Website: home-depot
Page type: review-order
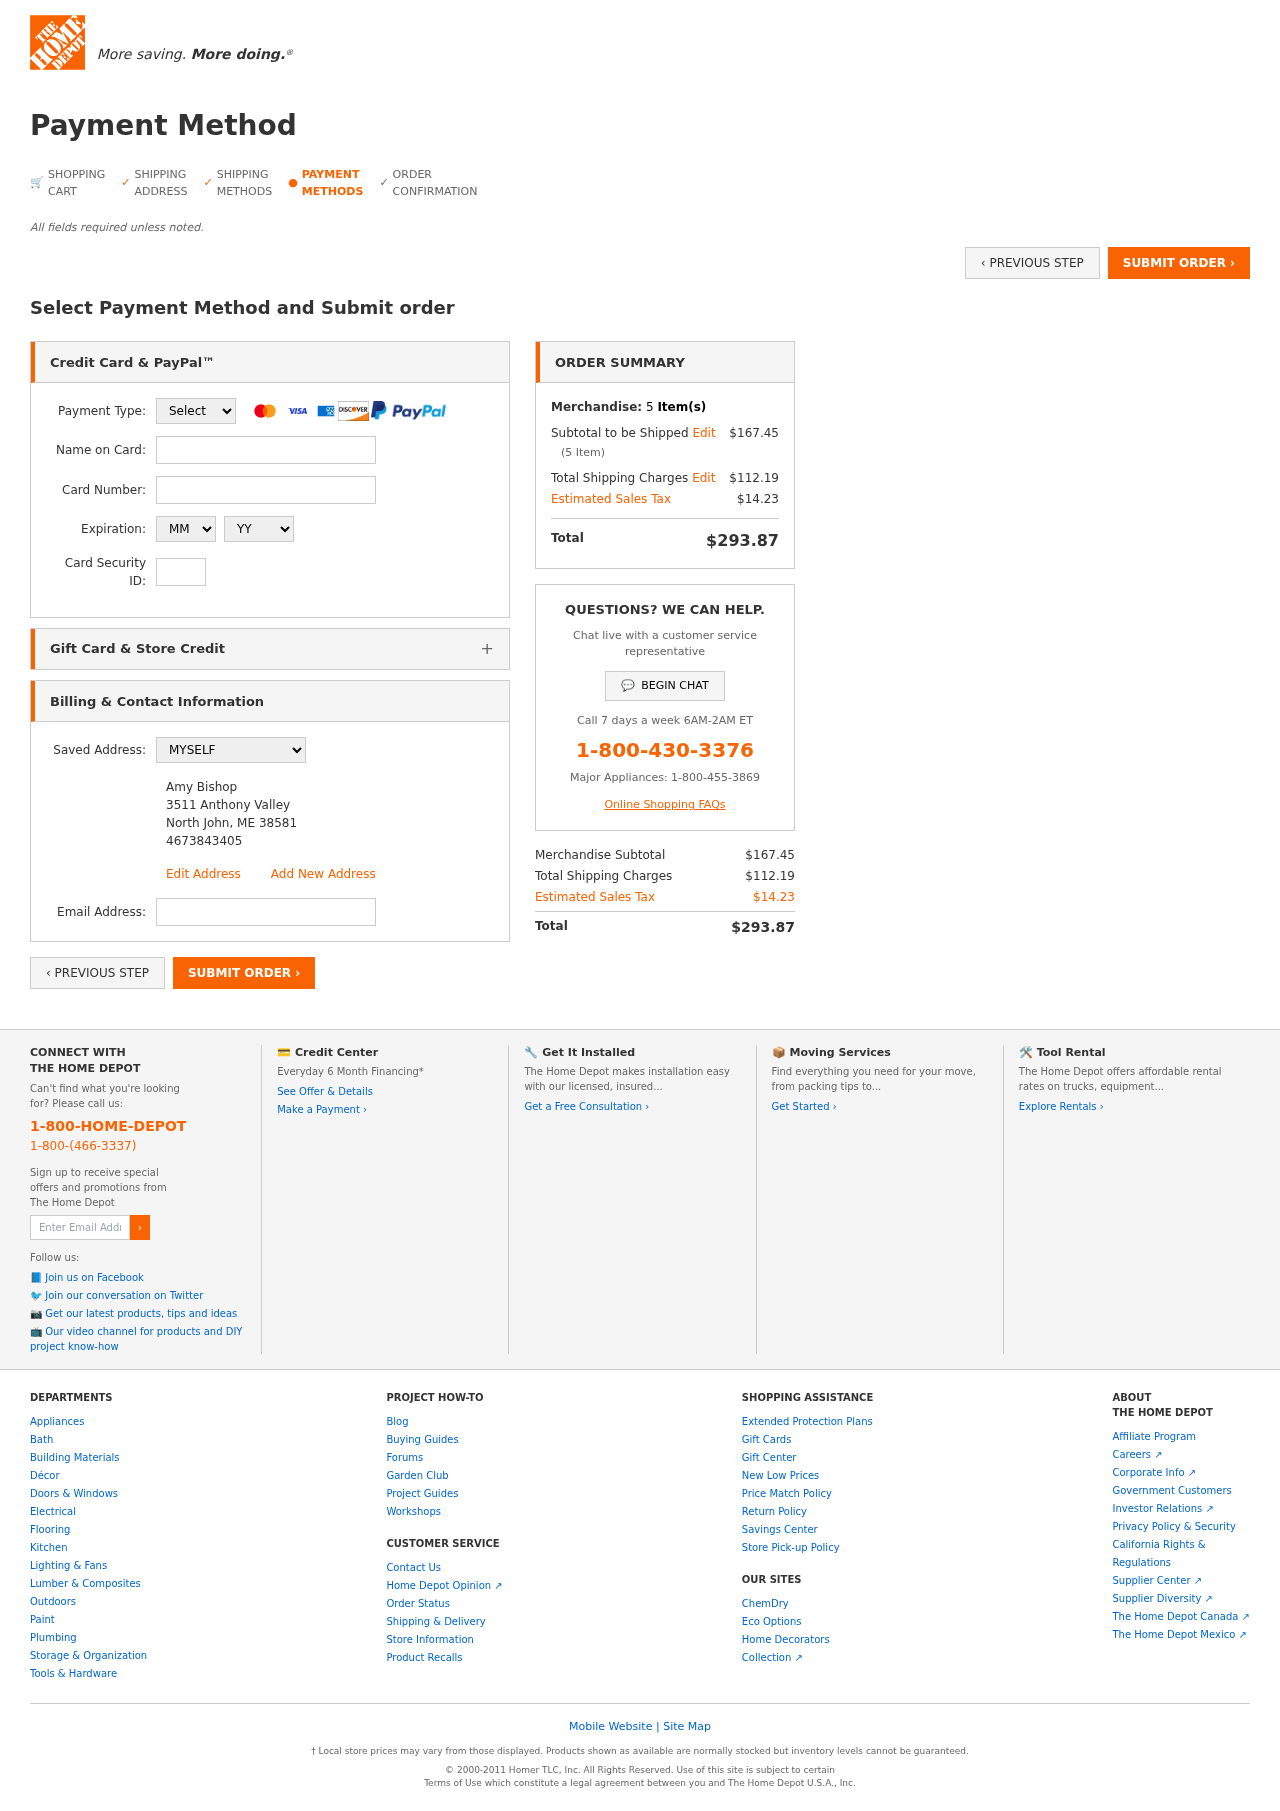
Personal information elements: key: PII_CARD_CVV
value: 3231
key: PII_CARD_EXPIRY_MONTH
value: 09
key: PII_CARD_EXPIRY_YEAR
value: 27
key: PII_CARD_NUMBER
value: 3485 3715 5519 228
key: PII_CARD_TYPE
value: American Express
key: PII_EMAIL
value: abishop@yahoo.com
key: PII_FULLNAME
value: Amy Bishop
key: PII_FULLNAME2
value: Amy Bishop
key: PII_STREET
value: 3511 Anthony Valley
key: PII_CITY2
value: North John
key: PII_STATE_ABBR2
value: ME
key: PII_POSTCODE
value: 38581
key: PII_POSTCODE_FULL
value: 38581
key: PII_POSTCODE_NUMERIC
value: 38581
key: PII_PHONE2
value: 4673843405
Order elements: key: ORDER_NUM_ITEMS
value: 5
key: ORDER_SUBTOTAL
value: $167.45
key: ORDER_NUM_ITEMS2
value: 5
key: ORDER_SHIPPING_COST
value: $112.19
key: ORDER_TAX
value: $14.23
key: ORDER_TOTAL
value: $293.87
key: ORDER_SUBTOTAL2
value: $167.45
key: ORDER_SHIPPING_COST2
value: $112.19
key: ORDER_TAX2
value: $14.23
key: ORDER_TOTAL2
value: $293.87